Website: walmart
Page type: customer-info-address
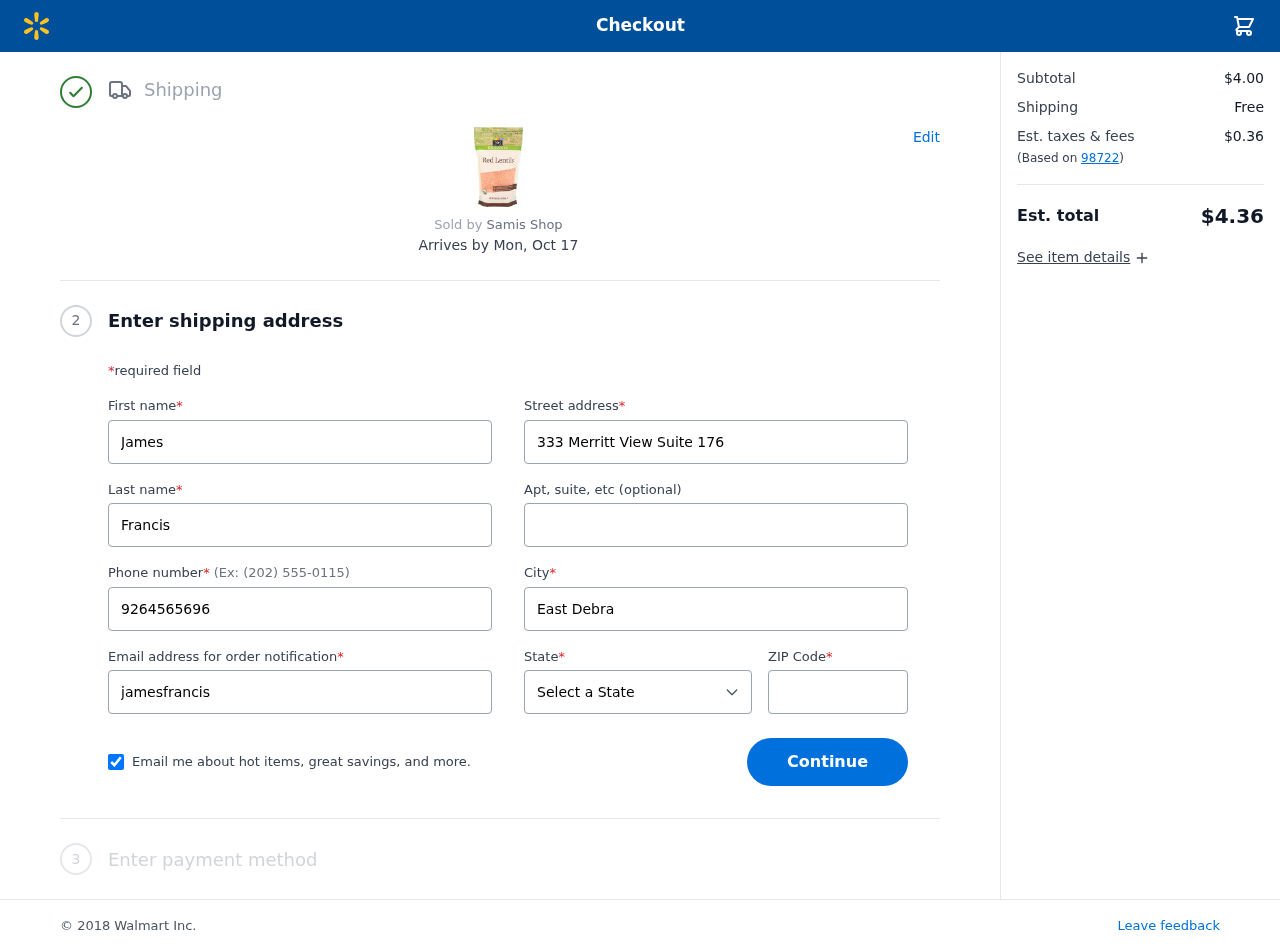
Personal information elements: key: PII_CITY
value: East Debra
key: PII_EMAIL
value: jamesfrancis@yahoo.com
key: PII_FIRSTNAME
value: James
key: PII_LASTNAME
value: Francis
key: PII_PHONE
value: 9264565696
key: PII_POSTCODE
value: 98722
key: PII_STATE
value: VI
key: PII_STREET
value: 333 Merritt View Suite 176
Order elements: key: ORDER_DELIVERY_DATE
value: Mon, Oct 17
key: ORDER_SUBTOTAL
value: $4.00
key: ORDER_SHIPPING_COST
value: Free
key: ORDER_TAX
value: $0.36
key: ORDER_TOTAL
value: $4.36